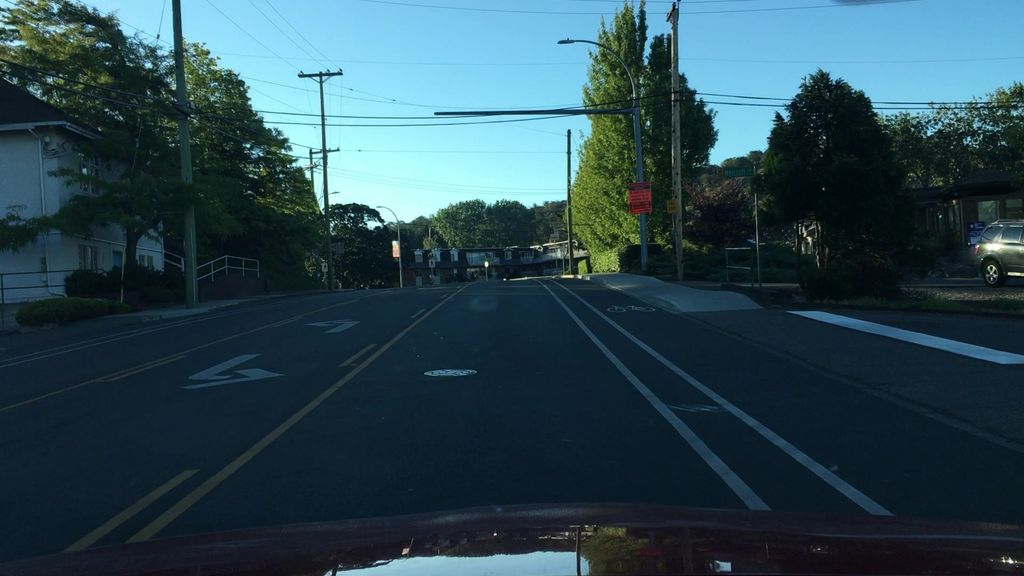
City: victoria